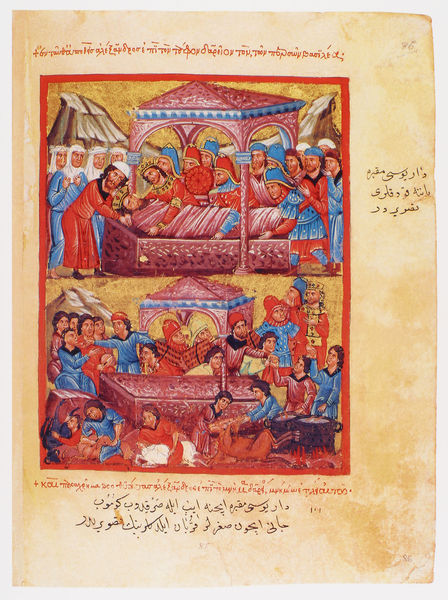
Titel: Der griechische Alexanderroman
Institution: Venedig, Hellenic Institute Codex Gr. 5
Schlagwörter: berg, blau, frauen, menschen, männer, rot, leiche, tod, tot, toter, bild, rosa, berge, figuren, könig, pink, buch, orient, druck, seite, buchseite, arabisch, sarg, prinz, baldachin, königin, buchmalerei, persisch, mumie, rot pink, sarkophar